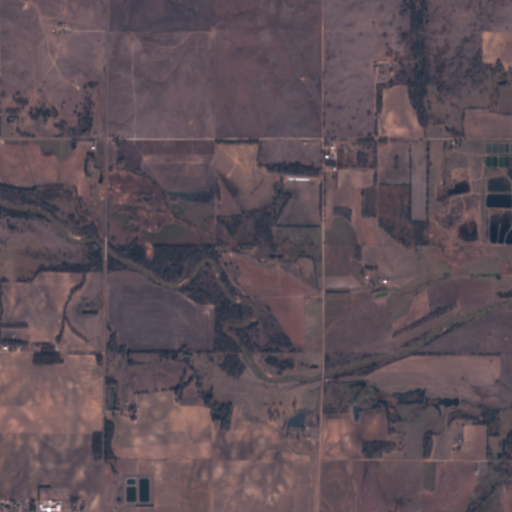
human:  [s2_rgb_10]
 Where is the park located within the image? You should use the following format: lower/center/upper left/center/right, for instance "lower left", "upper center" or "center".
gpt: The park is located in the lower left of the image.
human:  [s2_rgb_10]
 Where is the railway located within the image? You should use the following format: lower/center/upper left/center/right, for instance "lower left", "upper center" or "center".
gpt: The railway is located in the lower of the image.
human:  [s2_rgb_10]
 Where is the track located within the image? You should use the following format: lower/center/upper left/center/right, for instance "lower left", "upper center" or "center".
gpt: There is no track in the image.